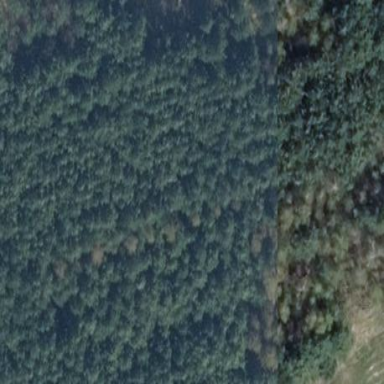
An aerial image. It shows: Forest area.